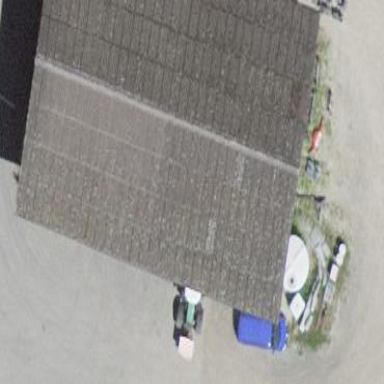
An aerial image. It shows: Shed building.